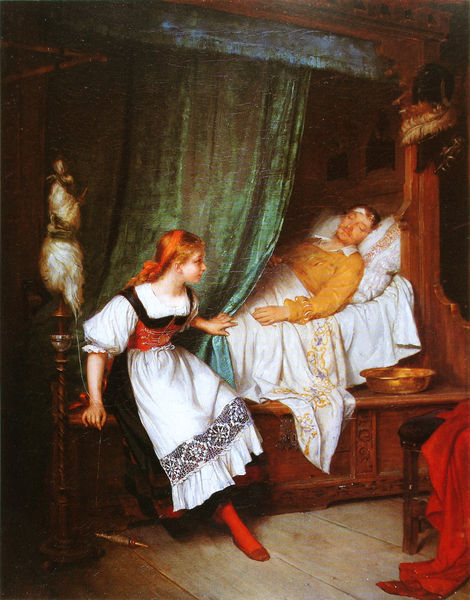
Titel: Am Krankenbett
Künstler: Heinrich Burckhardt
Institution: Privatbesitz
Schlagwörter: blau, dunkel, feder, gemälde, kopf, mann, schatten, schlaf, weiß, wunde, gelb, grün, menschen, mädchen, ocker, sitzen, braun, frau, haar, hell, holz, hut, kleid, licht, profil, raum, schwarz, stirn, stuhl, zimmer, rot, tuch, beige, malerei, schleife, hemd, jung, arme, band, bluse, falten, federn, samt, schale, schüssel, spitze, tod, herr, holzstuhl, hände, schauen, vorhang, öl, boden, fransen, interieur, stickerei, tücher, decke, saum, spitzen, borte, puffärmel, arbeit, bauern, beine, federhut, schürze, ruhe, liegen, schlafen, pflaster, haltung, mieder, rast, bank, dielen, haarband, hocker, schemel, matt, kissen, einfach, diele, holzboden, handarbeit, kopftuch, wolle, zopf, ornamente, bett, bettdecke, metall, stube, stufe, faden, strumpf, bronze, laken, rüsche, liegend, strümpfe, fugen, truhe, blut, krank, lappen, kupfer, soldat, verletzt, helm, dielenboden, schuh, fleck, schnitzerei, tracht, bettpfosten, bettzeug, rote haare, betttuch, bettlaken, kranker, krankheit, baldachin, sitzbank, kopfverletzung, verband, wachen, garn, dirndl, geschnitzt, schnitzereien, purpur, schwach, kopfverband, vertäfelung, himmelbett, spindel, spinnen, spinnrad, bauernstube, spinnerin, lager, scharlach, bettwäsche, alkoven, aderlass, alkofen, armen, bauernbett, bettkasten, biesen, blutfleck, krankenlager, lochstickerei, messingschale, pflege, rote strümpfe, sipnnen, verwundter, verwundung, vprhand, wasserschüssel, flachs, rochen